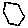
Label: hexagon